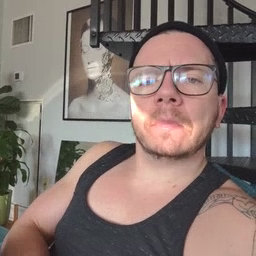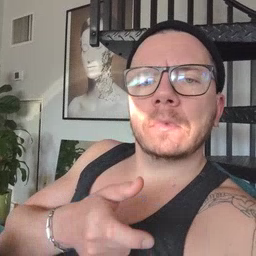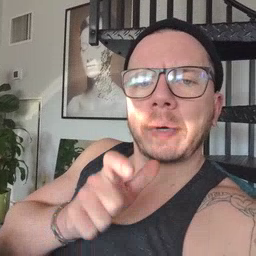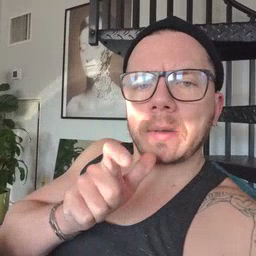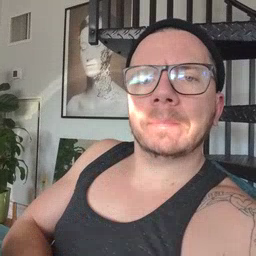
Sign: drink